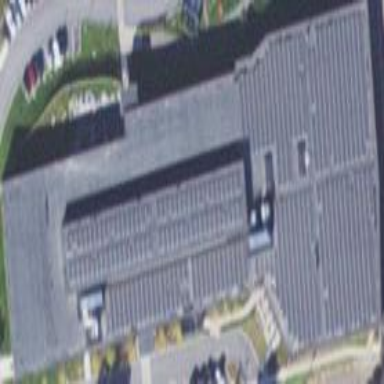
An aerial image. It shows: Flat-roofed commercial building.